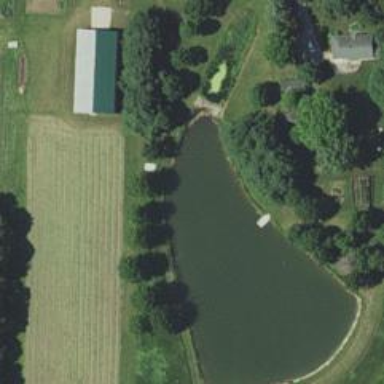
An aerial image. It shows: Pond surrounded by natural water.